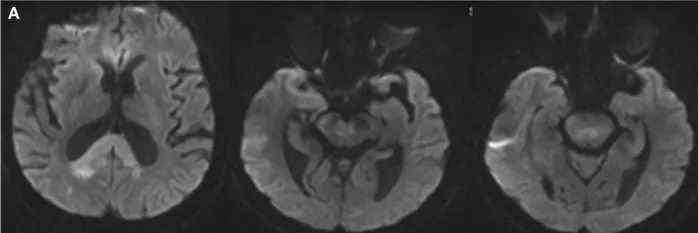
DW-MRI of the brain shows multiple areas of confluent restricted diffusion affecting the splenium of the corpus callosum, right medial occipital white matter, right brachium pontis, bilateral dorsal pons, and right cerebral peduncle (A). These areas are hyperintense on Fluid Attenuated Inversion Recovery (FLAIR) sequence.
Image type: radiology (mri)